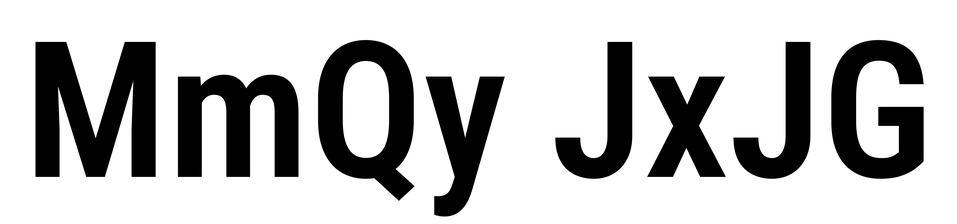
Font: Roboto_Condensed_SemiBold